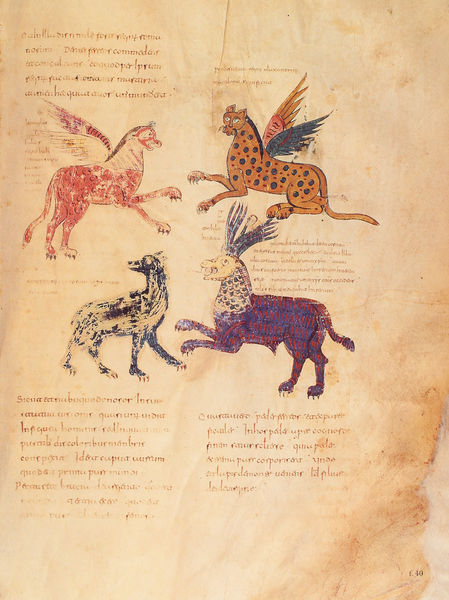
Titel: Beatus-Manuskript
Künstler: Magius
Institution: New York, Pierpont Morgan Library
Schlagwörter: blau, feder, flügel, wolf, gelb, braun, bunt, orange, zeichnung, rot, tier, tiere, blatt, pferd, pferde, mähne, schwanz, schrift, violett, streifen, pfoten, punkte, griff, buch, illustration, text, holzdruck, krallen, buchseite, pergament, fabelwesen, ungeheuer, tatzen, handschrift, monster, zeichnungen, latein, tieger, tiger, punktiert, manuskript, griffon, chimera, imago mundi, fantastisches